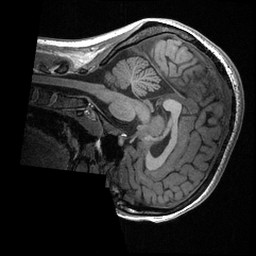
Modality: T1w
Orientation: sagittal
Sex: female
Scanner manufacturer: ge
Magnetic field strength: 3 T
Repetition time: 0.0064 s
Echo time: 0.00281 s